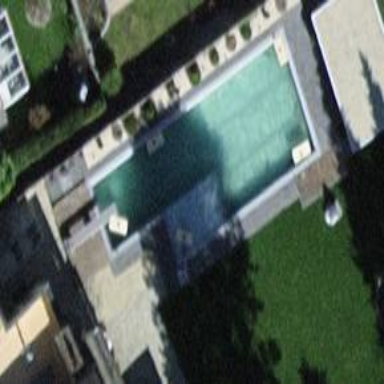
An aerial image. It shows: Swimming pool located in leisure land.